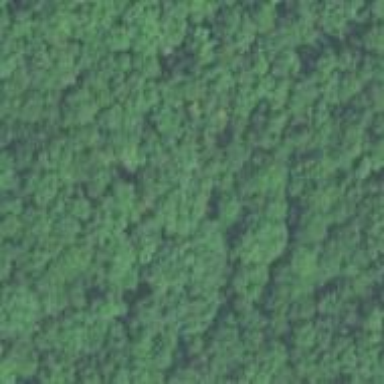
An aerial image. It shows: Woodland consisting of broadleaved trees.